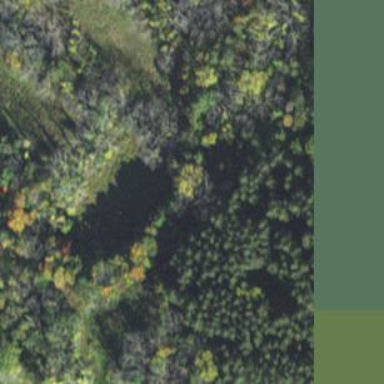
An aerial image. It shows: Evergreen needle-leaved woodland.